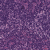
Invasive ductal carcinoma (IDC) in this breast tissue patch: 0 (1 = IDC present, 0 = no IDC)